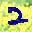
Label: 2